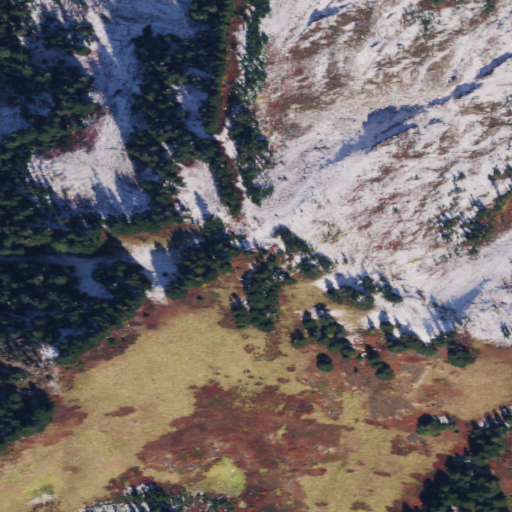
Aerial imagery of mountain in Washington named Huckleberry Mountain containing shrub, evergreen forest, and grassland